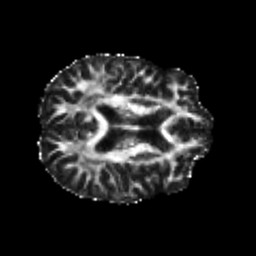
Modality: FA
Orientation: axial
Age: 22
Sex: male
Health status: healthy
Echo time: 0.074 s